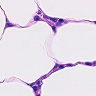
Metastatic tissue present: no